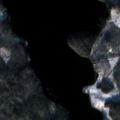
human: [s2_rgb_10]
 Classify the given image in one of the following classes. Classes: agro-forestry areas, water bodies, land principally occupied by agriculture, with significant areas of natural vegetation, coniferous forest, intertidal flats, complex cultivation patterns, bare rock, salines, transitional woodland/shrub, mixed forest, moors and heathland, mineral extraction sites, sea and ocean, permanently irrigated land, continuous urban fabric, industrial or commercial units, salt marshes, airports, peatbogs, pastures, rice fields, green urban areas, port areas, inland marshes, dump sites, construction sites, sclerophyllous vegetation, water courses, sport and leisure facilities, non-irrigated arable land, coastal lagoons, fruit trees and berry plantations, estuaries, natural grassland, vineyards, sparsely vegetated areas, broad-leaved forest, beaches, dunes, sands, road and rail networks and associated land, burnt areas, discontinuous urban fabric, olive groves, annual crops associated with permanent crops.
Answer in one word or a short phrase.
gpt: coniferous forest, mixed forest, transitional woodland/shrub, water bodies